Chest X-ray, PA view. Patient: 36 years old, sex M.
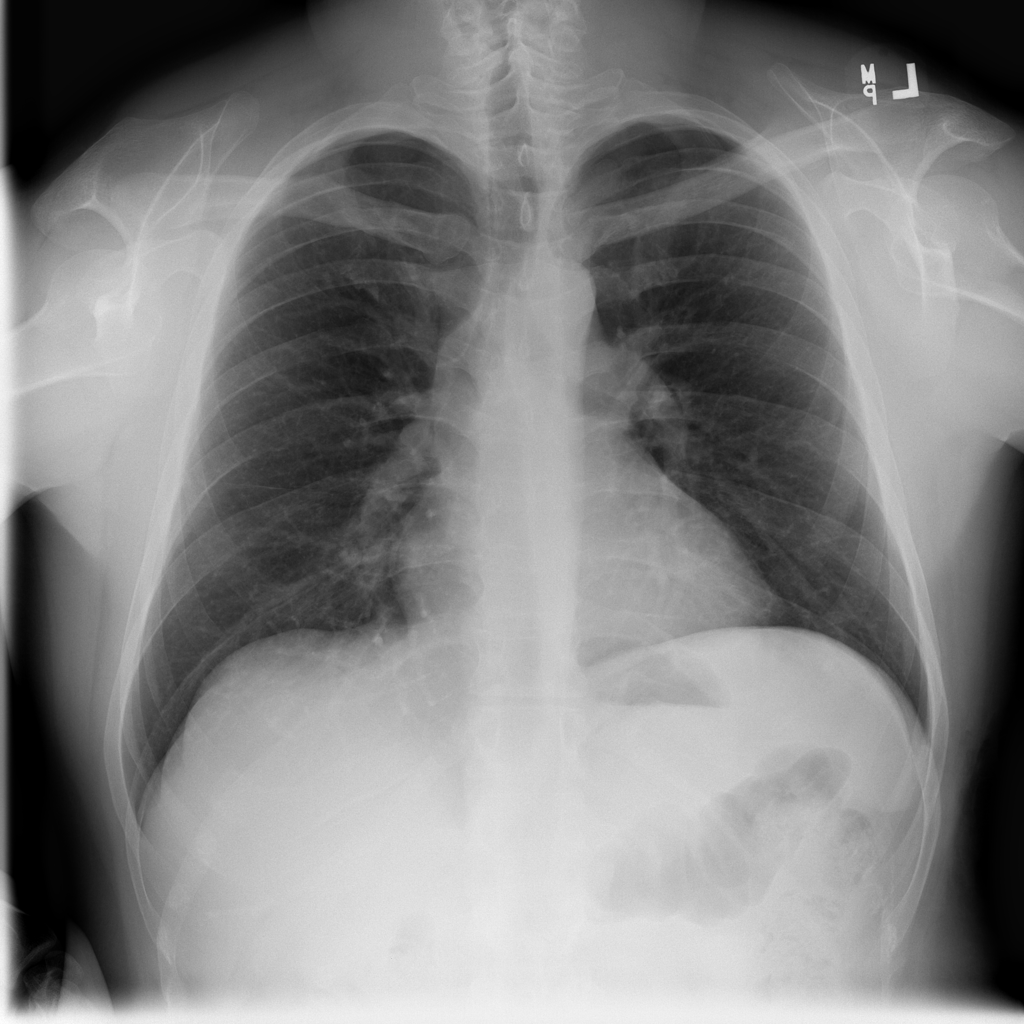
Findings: No Finding